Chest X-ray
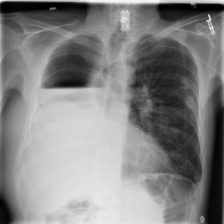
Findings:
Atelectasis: negative
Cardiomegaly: negative
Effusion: negative
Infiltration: positive
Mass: negative
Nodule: negative
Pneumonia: negative
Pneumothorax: negative
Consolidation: negative
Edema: negative
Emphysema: negative
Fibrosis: negative
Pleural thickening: negative
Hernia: negative